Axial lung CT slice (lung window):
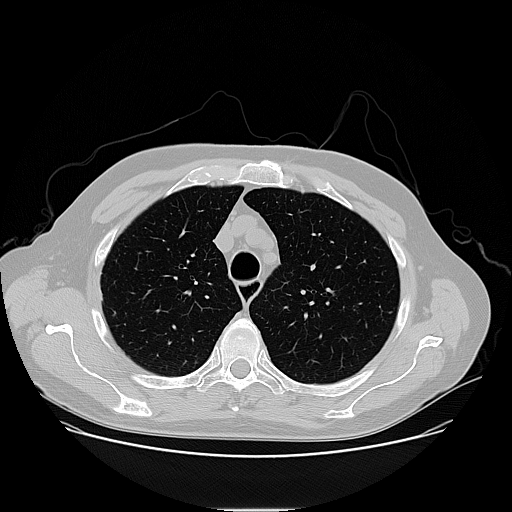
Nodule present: no